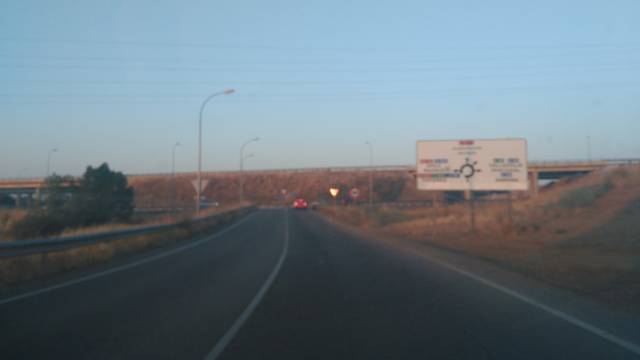
Region: Spain
Coordinates: 40.942, -5.681